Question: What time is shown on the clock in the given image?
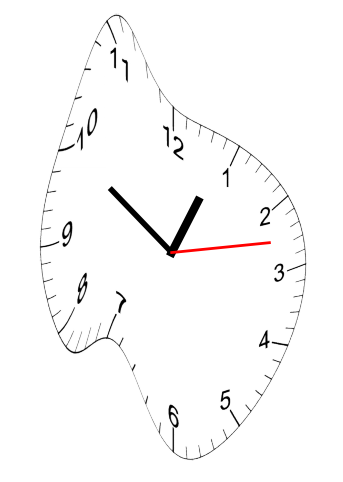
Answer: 12:50:13